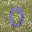
Label: 0